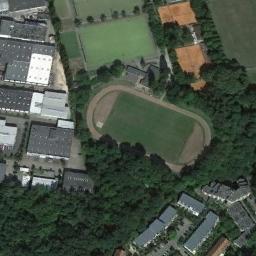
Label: ground_track_field